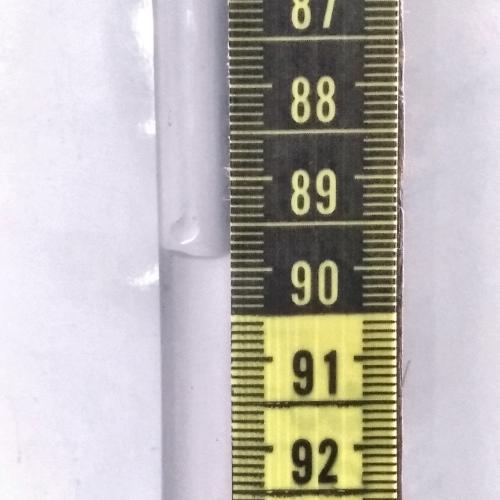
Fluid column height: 89.9 cm